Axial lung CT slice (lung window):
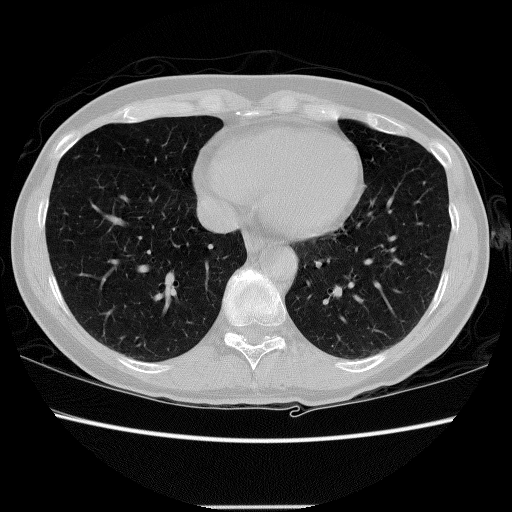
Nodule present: no